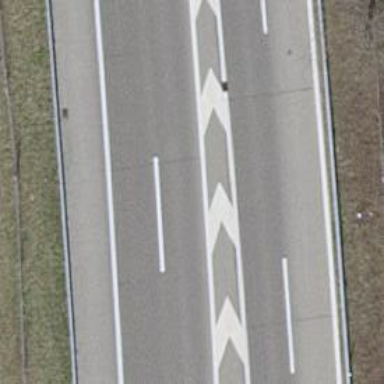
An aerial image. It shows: Asphalt motorway.